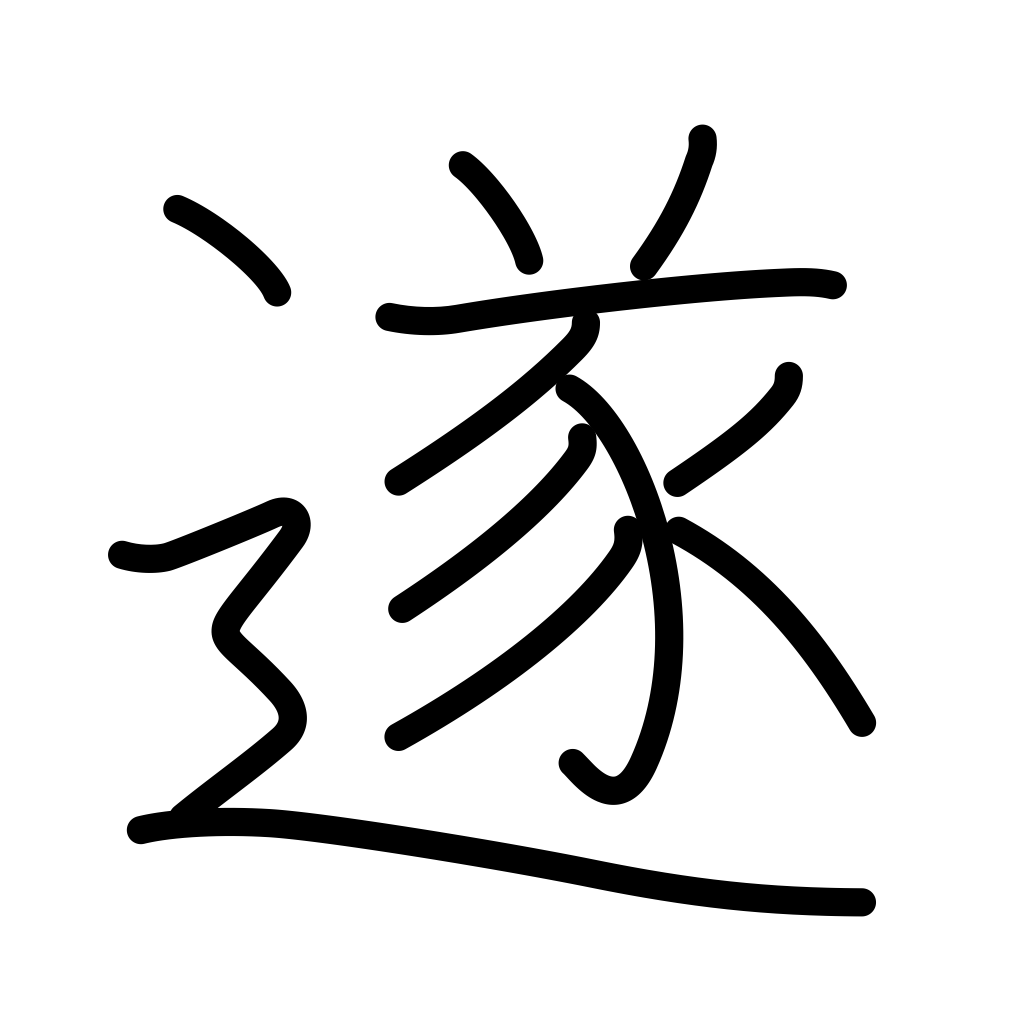
Meaning: consummate, accomplish, attain